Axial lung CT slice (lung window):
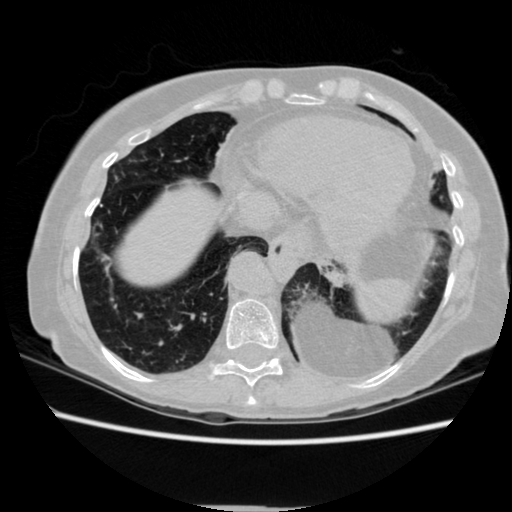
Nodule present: no